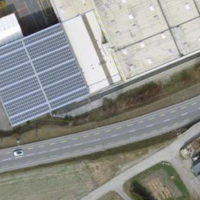
EUNIS habitat code: 54
Species observed at this site:
Podarcis muralis